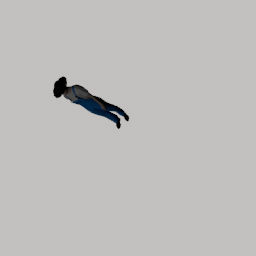
Label: people